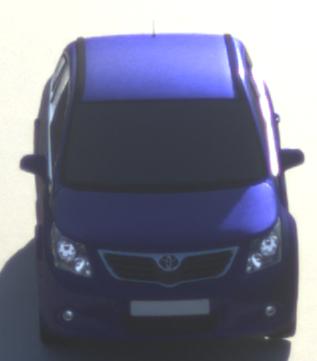
Make: Toyota
Model: Avensis 1.6
Detailed model: Avensis (T27) Notch Back
Model produced from: 2009/01
Model produced until: 2010/08
Doors: 4
Color: blue
Road condition: dry road
Daytime: sunrise or sunset
Contrast: medium contrast